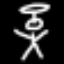
Label: angel